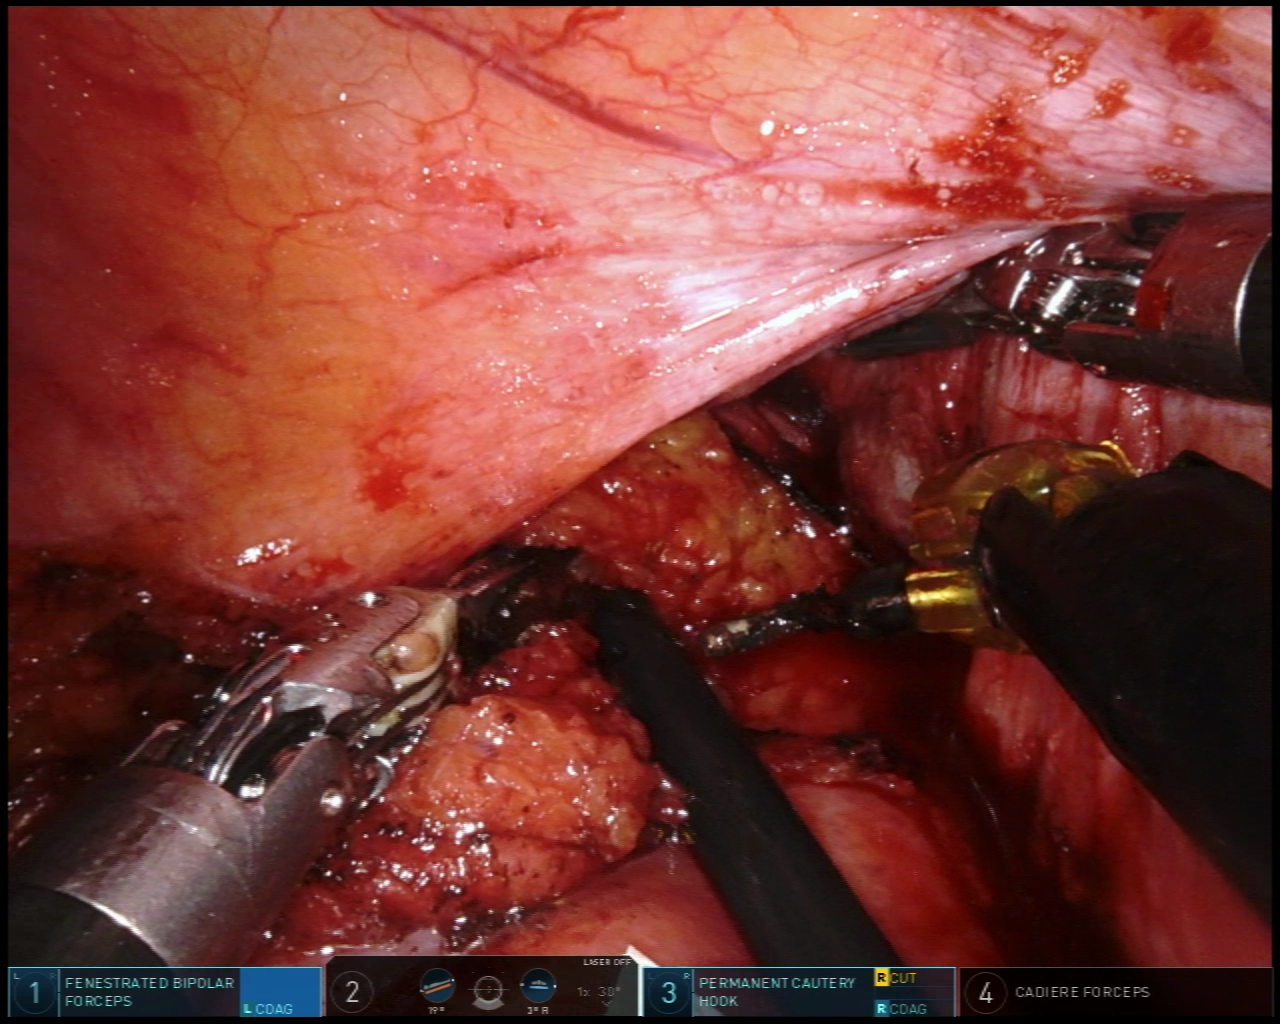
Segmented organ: vesicular_glands
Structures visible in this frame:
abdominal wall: no
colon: no
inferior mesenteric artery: no
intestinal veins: no
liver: no
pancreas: no
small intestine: no
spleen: no
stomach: no
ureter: no
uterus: no
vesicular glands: yes